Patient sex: M
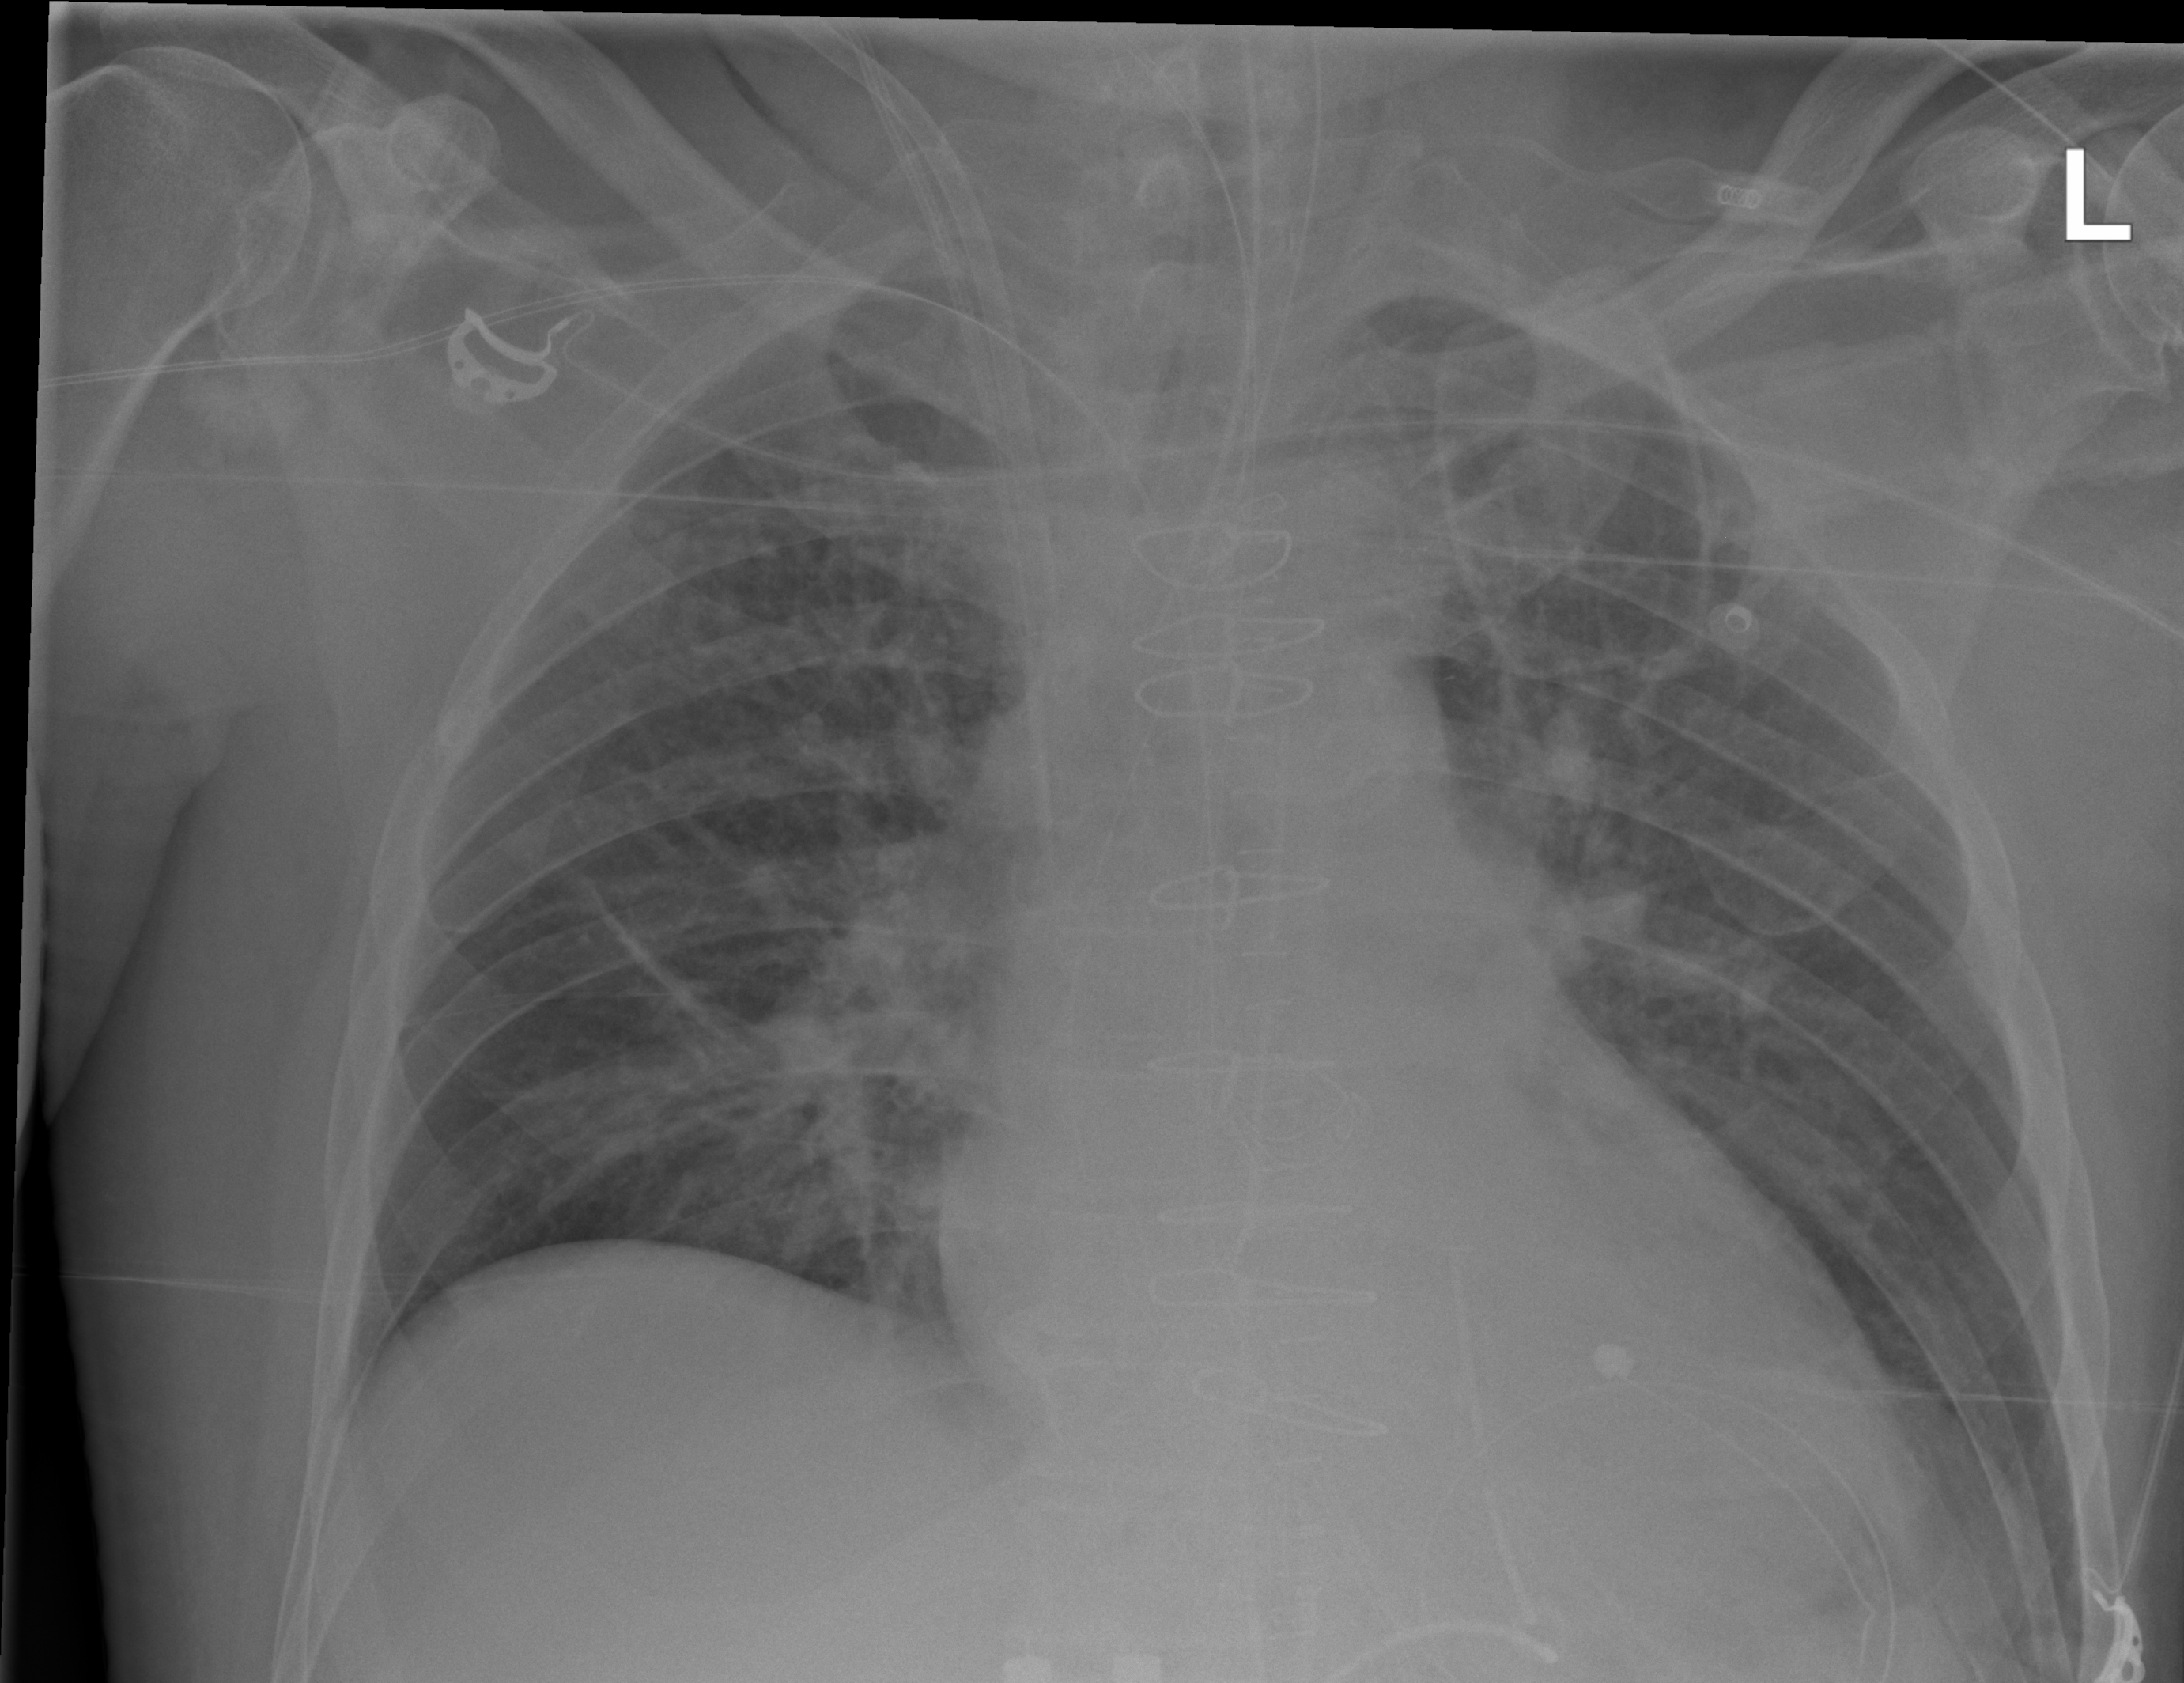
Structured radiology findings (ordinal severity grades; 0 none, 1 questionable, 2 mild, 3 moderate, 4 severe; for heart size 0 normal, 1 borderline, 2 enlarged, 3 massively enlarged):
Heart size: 2
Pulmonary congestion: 0
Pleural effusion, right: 0
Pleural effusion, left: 0
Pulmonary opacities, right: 2
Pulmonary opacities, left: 0
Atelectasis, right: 0
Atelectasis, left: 0